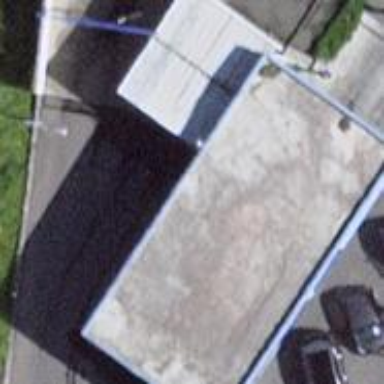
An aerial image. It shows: Building serving as car wash facility.